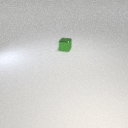
small green metal cube